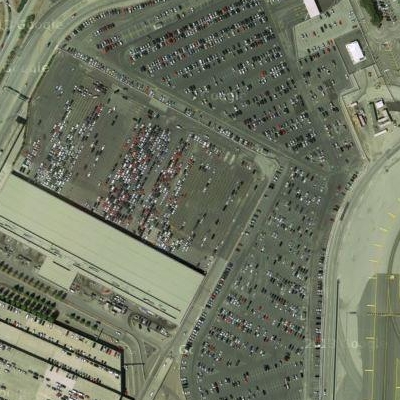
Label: gParking